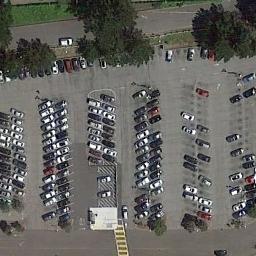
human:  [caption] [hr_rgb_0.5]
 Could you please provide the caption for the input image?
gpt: The parking lot is full of cars next to some trees .

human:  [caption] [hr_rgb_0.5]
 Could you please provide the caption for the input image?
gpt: Seven rows of cars were parked in the parking lot .

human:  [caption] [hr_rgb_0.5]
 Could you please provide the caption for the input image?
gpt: There are many different colors and styles of cars in the parking lot .

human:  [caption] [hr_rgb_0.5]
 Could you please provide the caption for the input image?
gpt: The parking lot has lots of cars arranged neatly in lines but some parking spaces are still empty .

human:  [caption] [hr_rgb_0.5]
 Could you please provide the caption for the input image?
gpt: There are some green trees beside the parking lot .